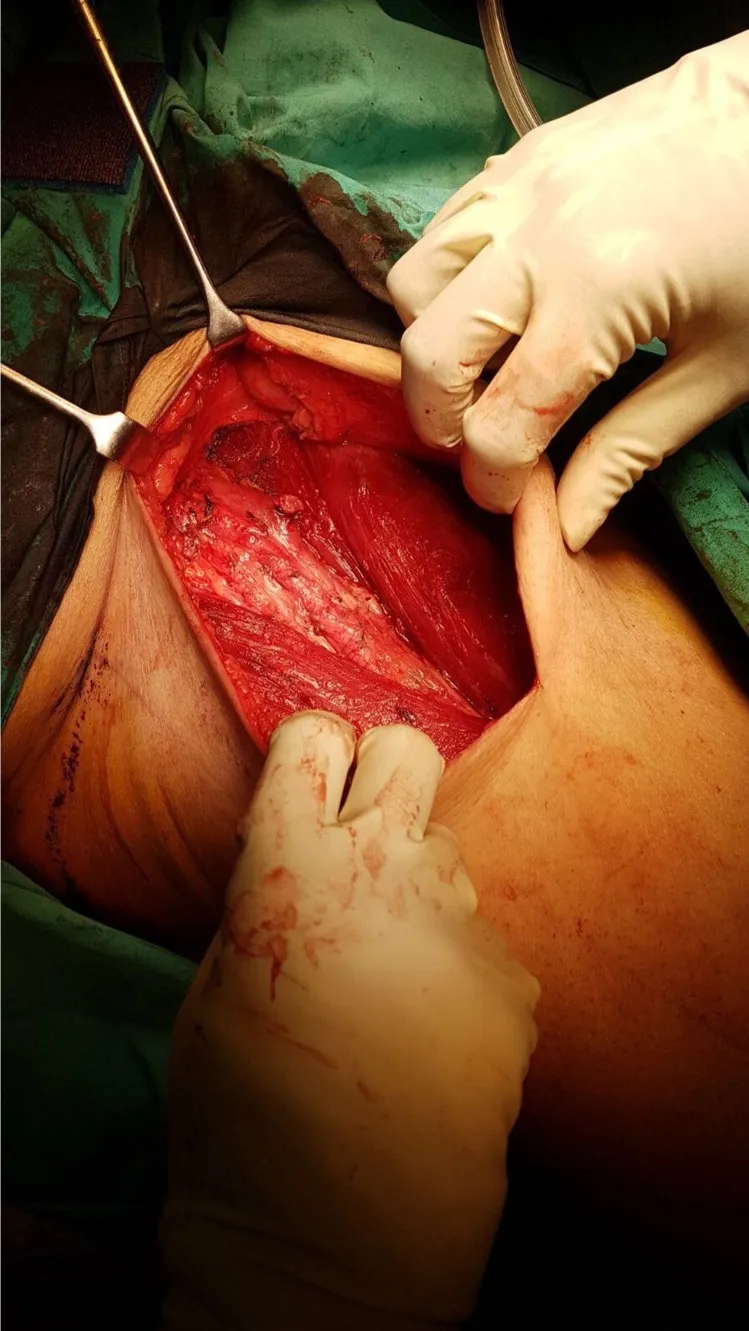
Identification of femoral canal.
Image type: medical_photograph (other_medical_photograph)